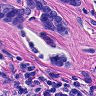
Metastatic tissue present: yes